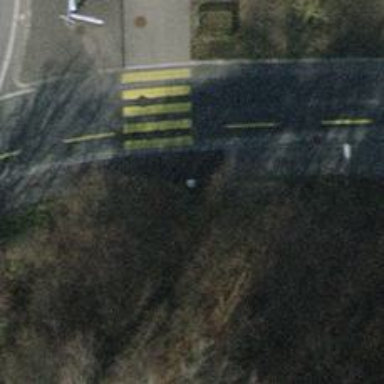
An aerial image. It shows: Traffic monitoring system is in place.